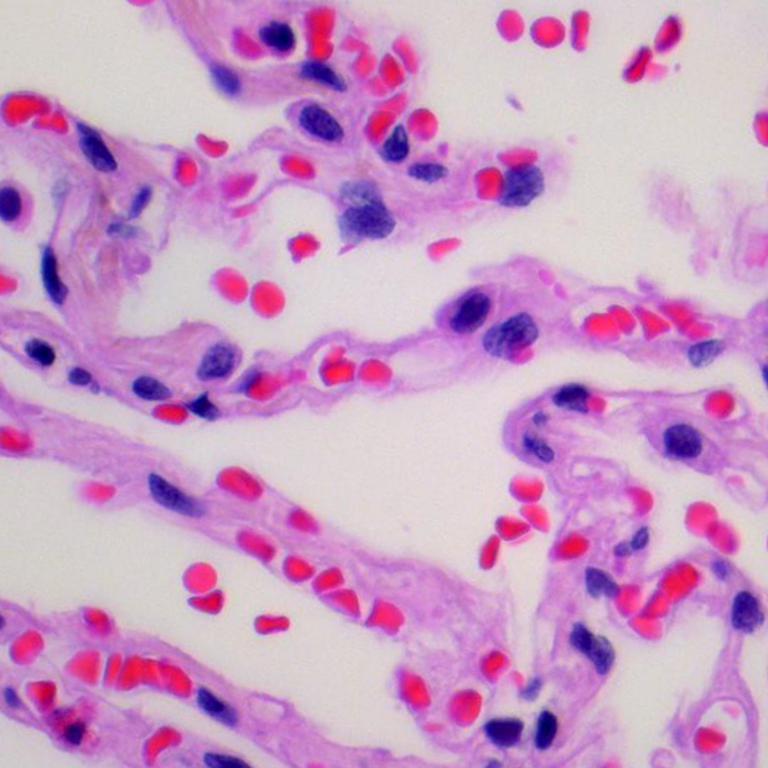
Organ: lung
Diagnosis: benign